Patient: sex M, age 72
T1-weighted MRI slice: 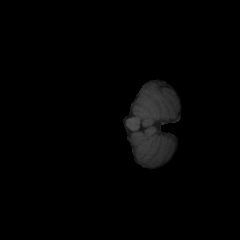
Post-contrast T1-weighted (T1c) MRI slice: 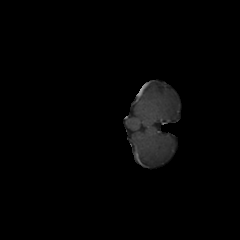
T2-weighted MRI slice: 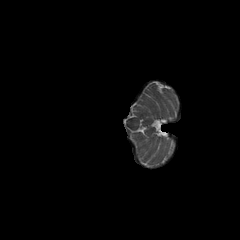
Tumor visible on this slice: no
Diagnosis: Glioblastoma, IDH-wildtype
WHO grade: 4